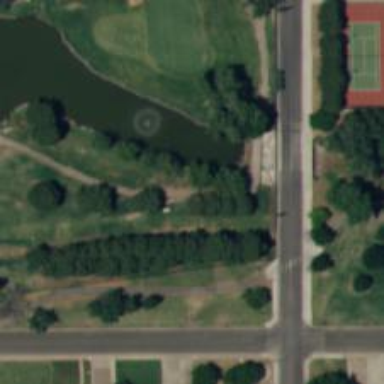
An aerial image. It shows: High-quality path for golf carts on grade 1 tracktype.